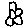
Label: flower